Aerial crown-view tile of a tropical tree (Barro Colorado Island, Panama), acquired 20241216:
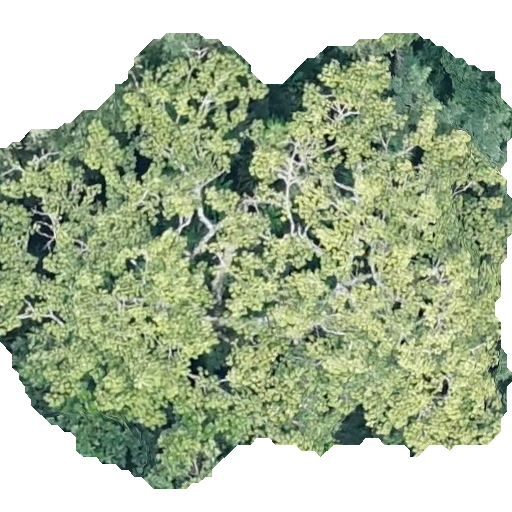
Species: Sterculia apetala
GBIF accepted scientific name: Sterculia apetala
Crown area: 280.336 m²